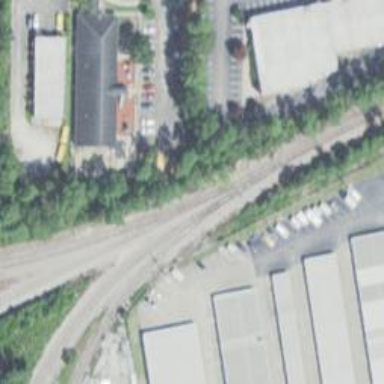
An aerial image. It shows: Railway yard.